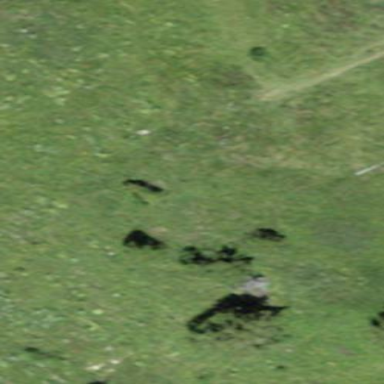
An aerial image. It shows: Grassy surface.